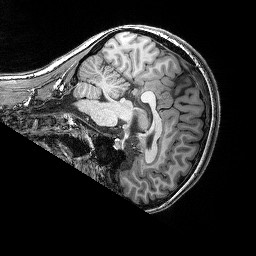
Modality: T1w
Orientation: sagittal
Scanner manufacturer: siemens
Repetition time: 2.25 s
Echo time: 0.00418 s